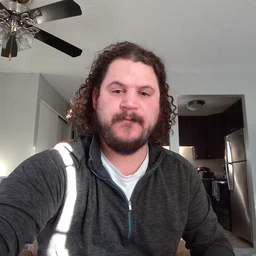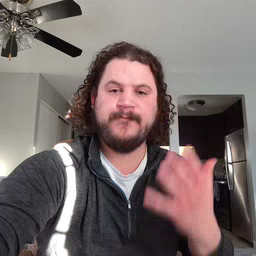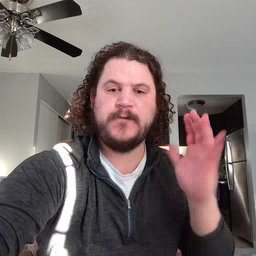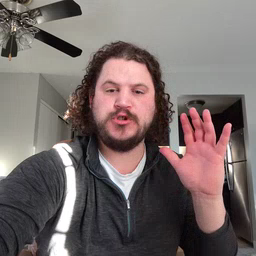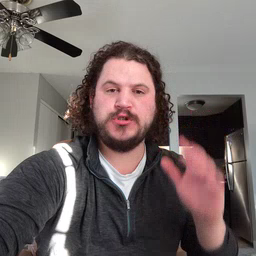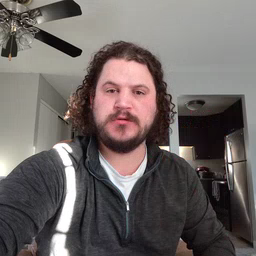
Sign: finish